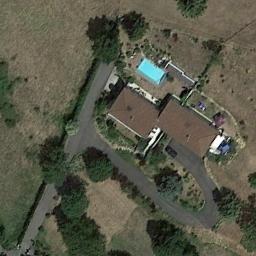
Label: residential